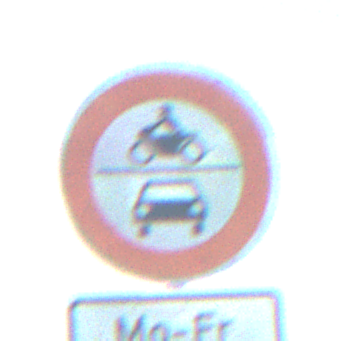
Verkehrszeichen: VerbotKraftfahrzeuge
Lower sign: ZeitangabenMitBeschraenkungAufWochentage2
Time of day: MorningAfternoon
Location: Outdoor (Nature)
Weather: Clear
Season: Autumn
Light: Natural